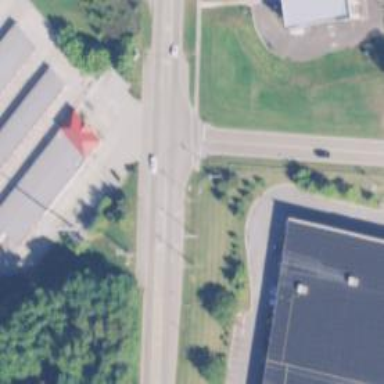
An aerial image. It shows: Marked road crossing with line markings.